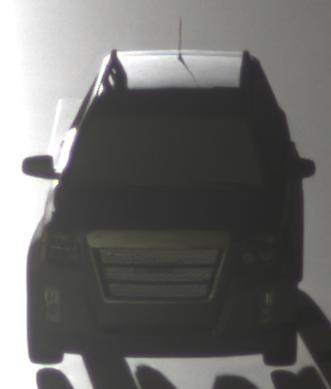
Make: GMC
Model: Terrain
Detailed model: Gen. 1
Model produced from: 2009
Model produced until: 2017
Doors: 5
Color: gray
Road condition: wet road
Daytime: night
Contrast: high contrast